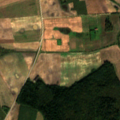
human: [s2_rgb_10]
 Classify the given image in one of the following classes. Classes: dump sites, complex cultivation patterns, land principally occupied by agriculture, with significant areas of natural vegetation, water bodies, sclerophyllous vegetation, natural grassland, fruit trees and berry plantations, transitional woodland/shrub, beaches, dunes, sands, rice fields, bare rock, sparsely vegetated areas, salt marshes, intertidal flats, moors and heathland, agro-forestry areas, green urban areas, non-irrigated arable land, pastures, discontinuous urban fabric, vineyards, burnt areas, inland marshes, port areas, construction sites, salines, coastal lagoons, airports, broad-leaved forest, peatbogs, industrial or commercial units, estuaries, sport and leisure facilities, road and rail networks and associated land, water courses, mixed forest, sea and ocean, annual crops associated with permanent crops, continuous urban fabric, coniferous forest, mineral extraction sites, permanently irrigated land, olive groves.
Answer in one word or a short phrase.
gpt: non-irrigated arable land, complex cultivation patterns, broad-leaved forest, mixed forest